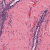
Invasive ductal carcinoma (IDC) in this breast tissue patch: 0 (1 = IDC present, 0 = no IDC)